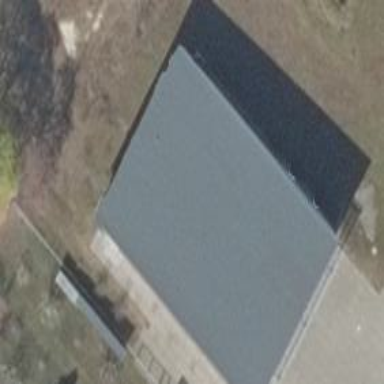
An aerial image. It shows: Building.